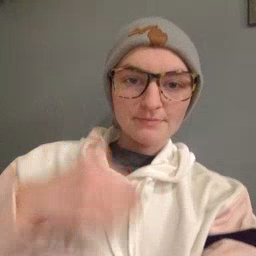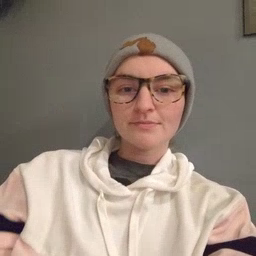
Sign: before